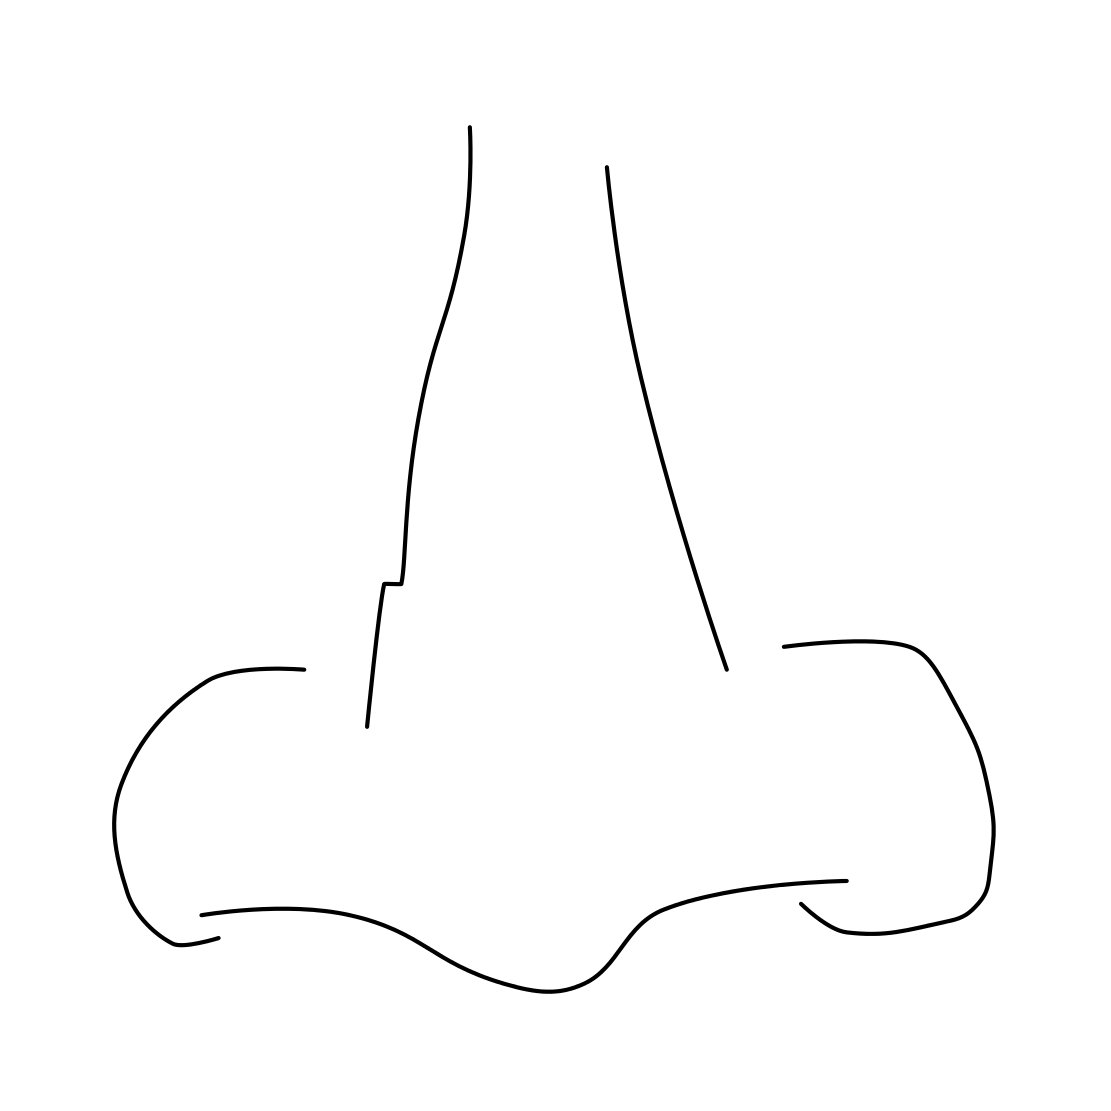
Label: nose